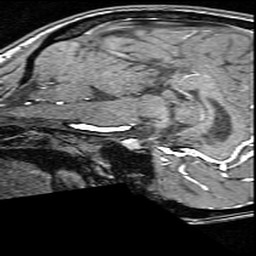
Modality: angio
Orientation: sagittal
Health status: ill
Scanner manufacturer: siemens
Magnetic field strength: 3 T
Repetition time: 0.023 s
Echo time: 0.00418 s